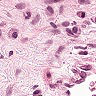
Metastatic tissue present: no